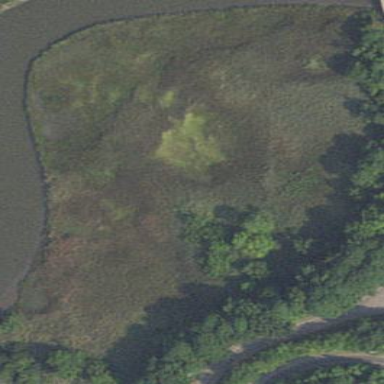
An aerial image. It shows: Saltmarsh wetland area.